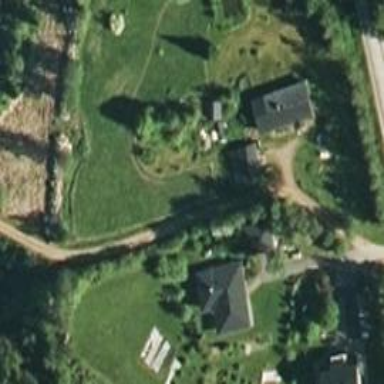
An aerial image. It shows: Residential road.